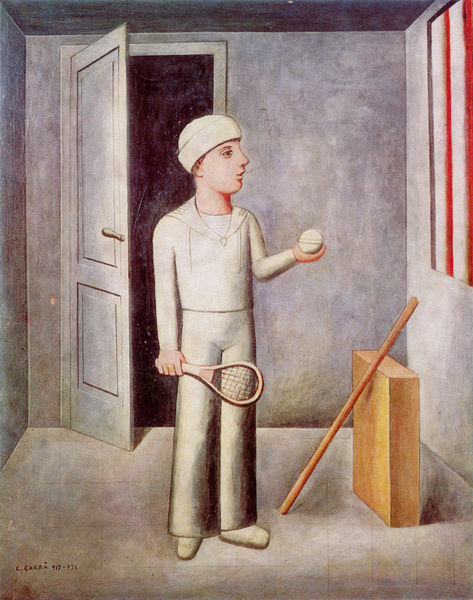
Titel: Il figlio del costruttore
Künstler: Carlo Carrà
Standort: Milano
Institution: Collezione R. Jucker
Schlagwörter: blau, dunkel, gemälde, hand, kopf, mann, schatten, weiß, ausschnitt, braun, fenster, grau, haar, hell, holz, hut, licht, mund, nase, ohr, profil, raum, schwarz, tür, zimmer, blick, rot, ball, malerei, hemd, hose, kappe, mütze, wand, arm, arme, gesicht, halten, mensch, stehen, bild, hals, hände, signatur, vorhang, öl, boden, auge, figur, haare, interieur, decke, kind, kinn, lippen, rosa, schultern, stock, beine, bein, füße, ecke, italien, perspektive, schuhe, stab, leer, modern, lila, klein, linien, türe, sigantur, gardine, sport, streifen, bauch, junge, wange, augenbraue, geheimnisvoll, surrealismus, pink, griff, spiel, futurismus, offen, fuss, rechteck, geheimnis, form, brett, gefahr, kugel, kiste, matrosenanzug, kasten, klinke, türklinke, öffnung, racket, schläger, tennis, tennisball, tennisschläger, tennisspieler, gefängnis, quader, backe, fragend, pulli, offene tür, proportionen, winkel, holzkasten, trikot, klotz, wimper, chirico, sportdress, carra, zarge, giorgio de chirico, pittura metafisica, baseball, lololololololol, tenniskleidung, türzarge